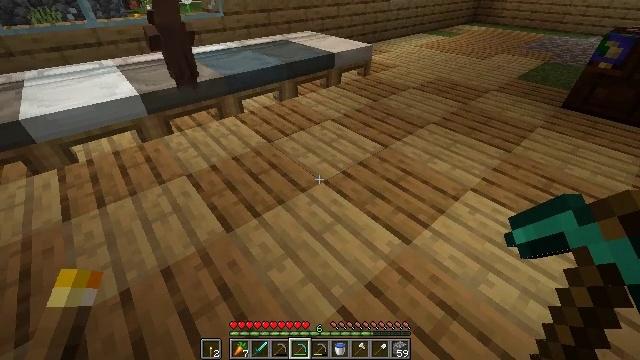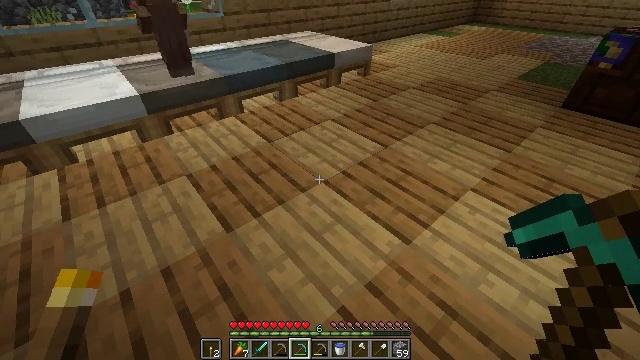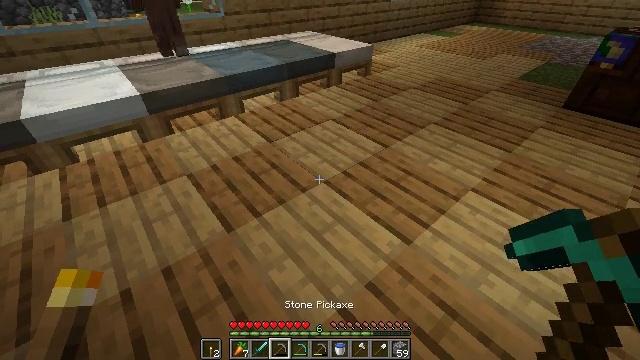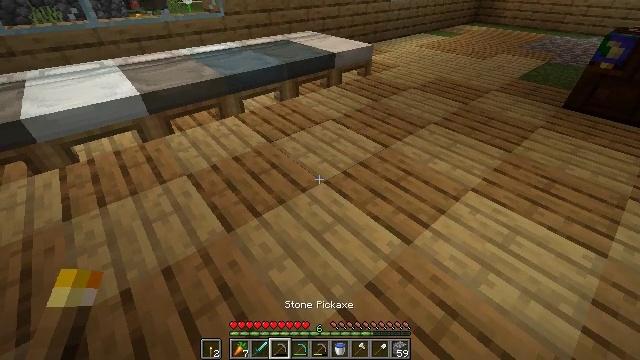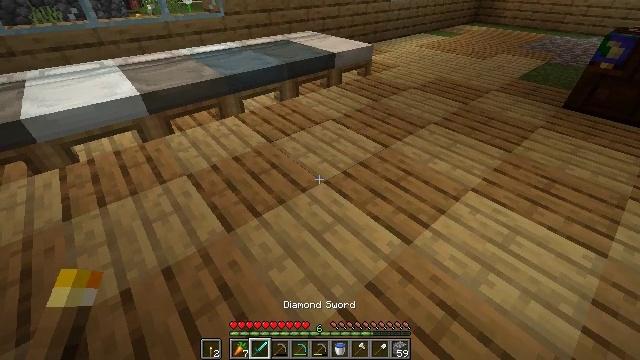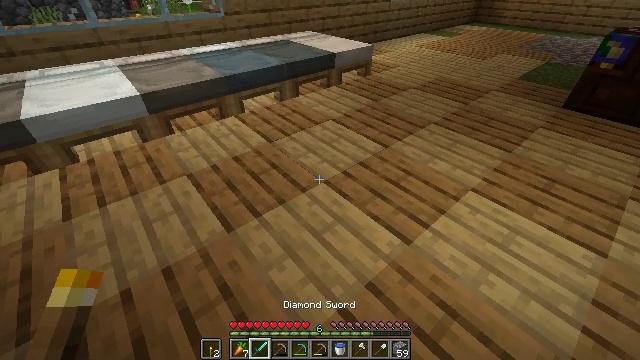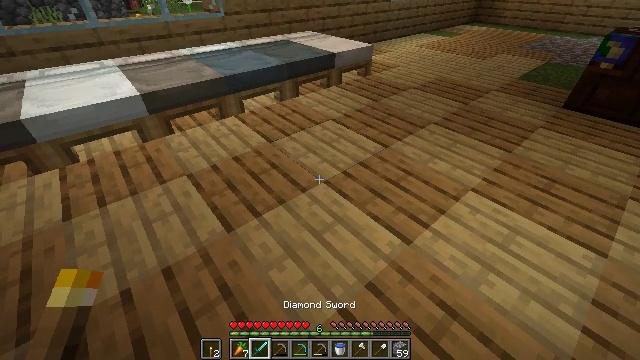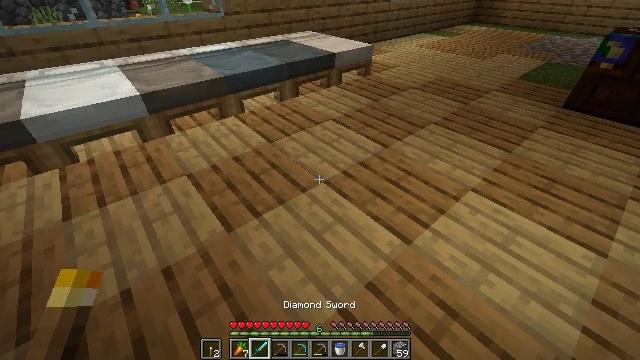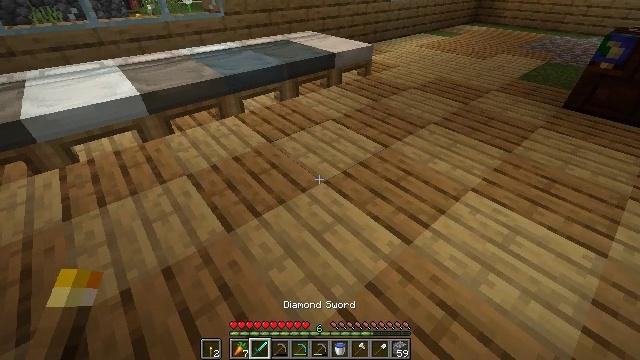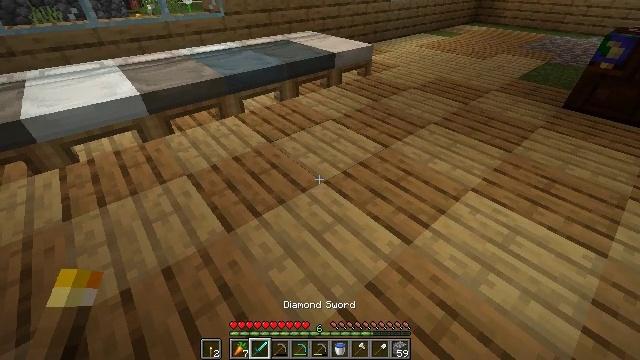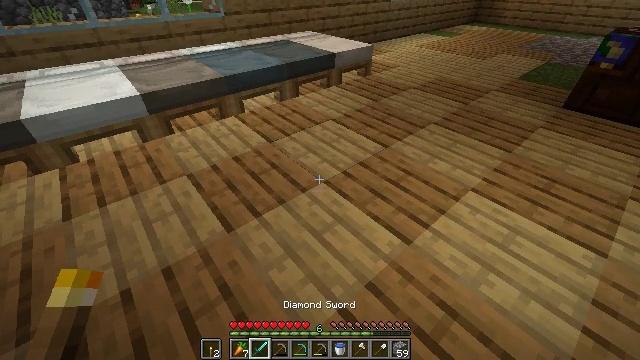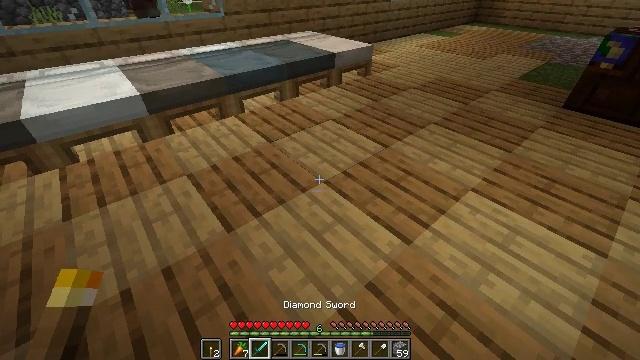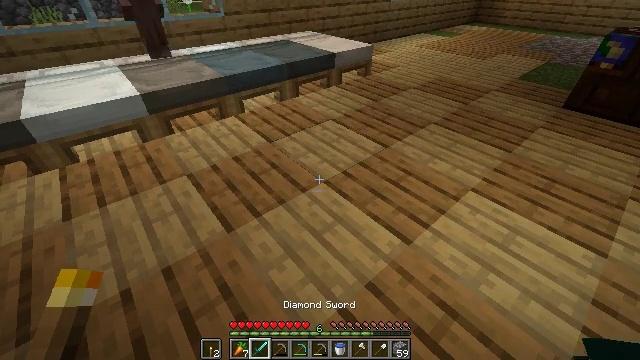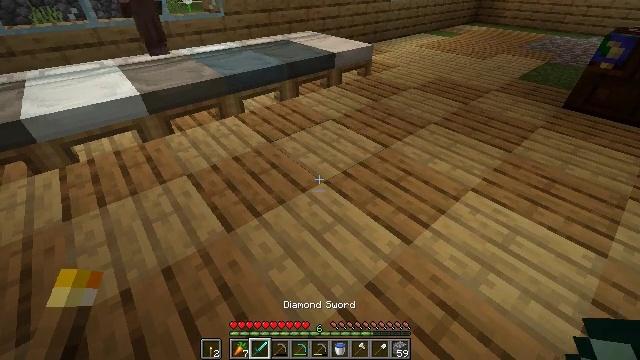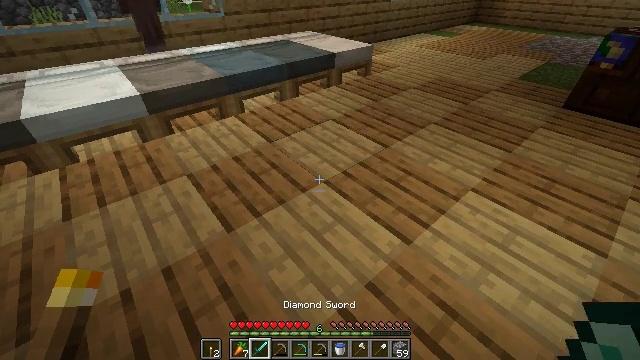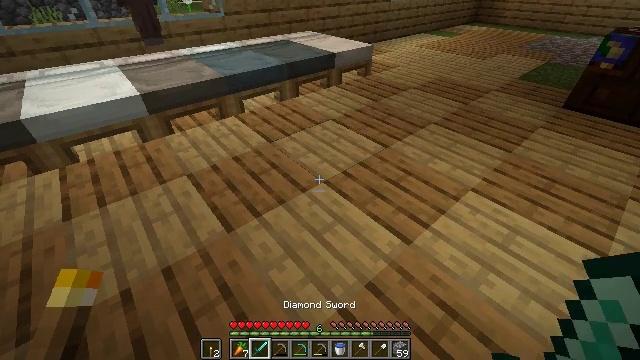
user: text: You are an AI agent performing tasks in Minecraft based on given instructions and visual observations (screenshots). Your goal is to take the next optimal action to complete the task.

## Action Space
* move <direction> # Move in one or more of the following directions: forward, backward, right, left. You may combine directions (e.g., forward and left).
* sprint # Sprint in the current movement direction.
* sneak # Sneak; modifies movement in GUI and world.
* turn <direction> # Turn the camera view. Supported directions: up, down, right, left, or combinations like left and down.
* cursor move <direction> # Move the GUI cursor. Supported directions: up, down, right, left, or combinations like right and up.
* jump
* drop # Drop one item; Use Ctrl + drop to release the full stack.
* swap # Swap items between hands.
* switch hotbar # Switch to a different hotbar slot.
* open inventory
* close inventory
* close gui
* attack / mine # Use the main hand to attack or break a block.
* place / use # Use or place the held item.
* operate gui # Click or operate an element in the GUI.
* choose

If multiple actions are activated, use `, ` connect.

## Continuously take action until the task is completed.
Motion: motion action
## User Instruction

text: Collect the oak planks from the structure.
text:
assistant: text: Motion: no_op
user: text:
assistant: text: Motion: no_op
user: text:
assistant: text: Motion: no_op
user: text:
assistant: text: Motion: no_op
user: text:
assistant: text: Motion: no_op
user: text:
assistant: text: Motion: no_op
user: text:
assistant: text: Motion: no_op
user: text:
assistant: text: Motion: no_op
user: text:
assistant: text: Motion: no_op
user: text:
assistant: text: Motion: no_op
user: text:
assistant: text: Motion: no_op
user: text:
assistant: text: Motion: no_op
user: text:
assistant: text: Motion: no_op
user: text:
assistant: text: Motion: no_op
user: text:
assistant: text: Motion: no_op
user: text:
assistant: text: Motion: no_op
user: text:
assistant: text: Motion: no_op
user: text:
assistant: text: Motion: no_op
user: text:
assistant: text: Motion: no_op
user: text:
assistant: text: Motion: no_op
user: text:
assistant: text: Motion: no_op
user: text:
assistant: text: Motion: no_op
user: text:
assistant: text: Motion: no_op
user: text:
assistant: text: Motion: close inventory
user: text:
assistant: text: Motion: close inventory
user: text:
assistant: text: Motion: close inventory
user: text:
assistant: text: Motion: open gui
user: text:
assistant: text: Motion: no_op
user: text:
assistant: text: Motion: no_op
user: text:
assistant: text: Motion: no_op